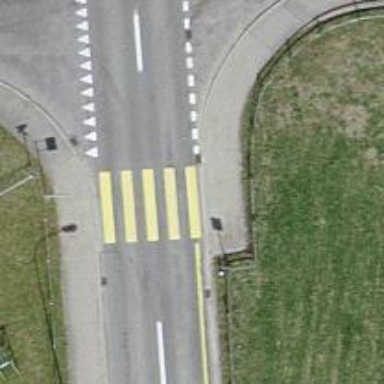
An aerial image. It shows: Uncontrolled zebra crossing with zebra markings.